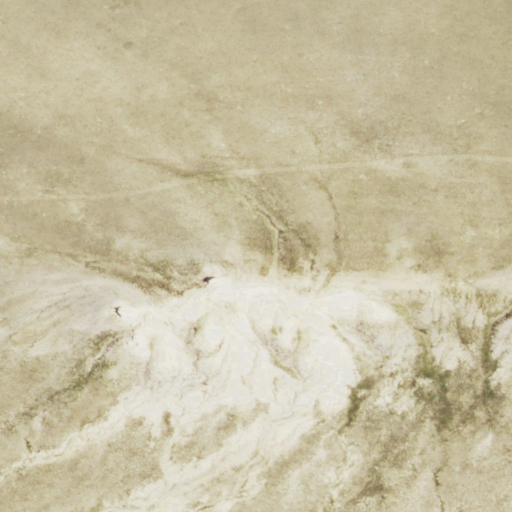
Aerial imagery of mountain in Wyoming named Chalk Bluff containing grassland and shrub